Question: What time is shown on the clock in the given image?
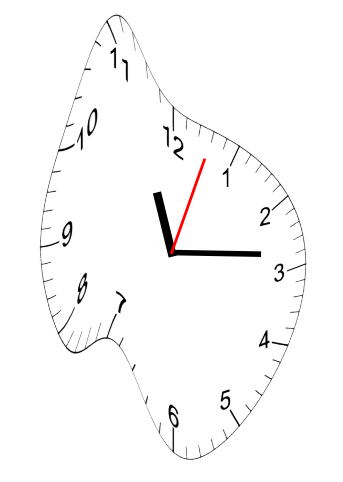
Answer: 11:14:03